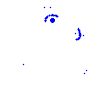
Particle: pion